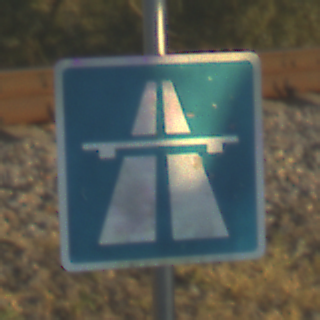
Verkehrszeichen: Autobahn
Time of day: SunriseSunset
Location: Outdoor (RoadRail)
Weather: Clear
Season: NotSpecified
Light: Natural